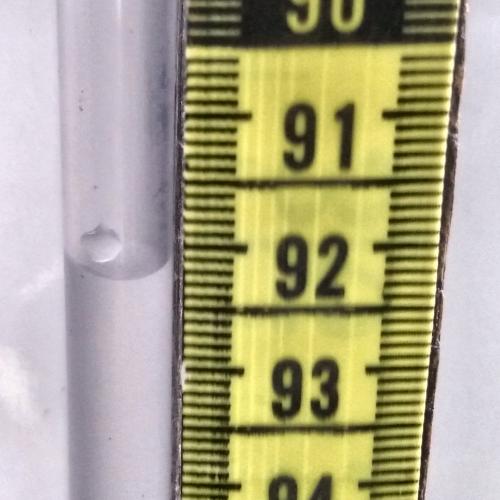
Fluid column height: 92.2 cm